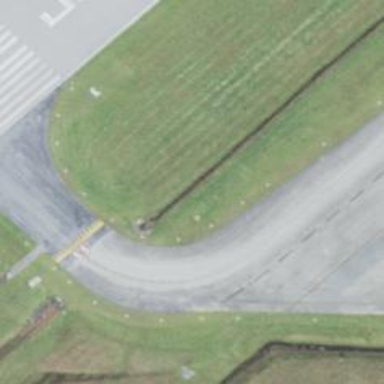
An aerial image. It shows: Asphalt taxiway in the airport.